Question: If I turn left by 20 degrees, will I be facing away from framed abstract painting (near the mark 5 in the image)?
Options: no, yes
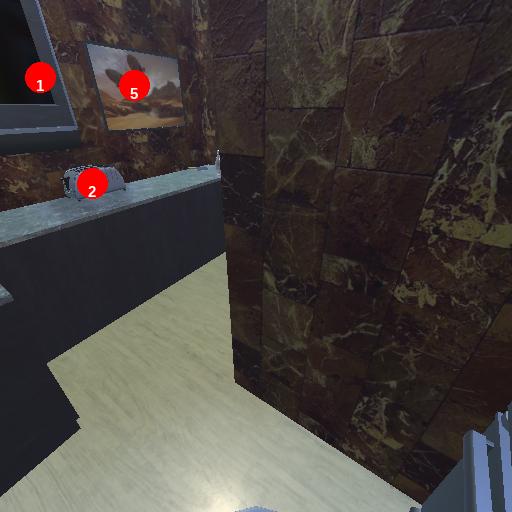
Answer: no